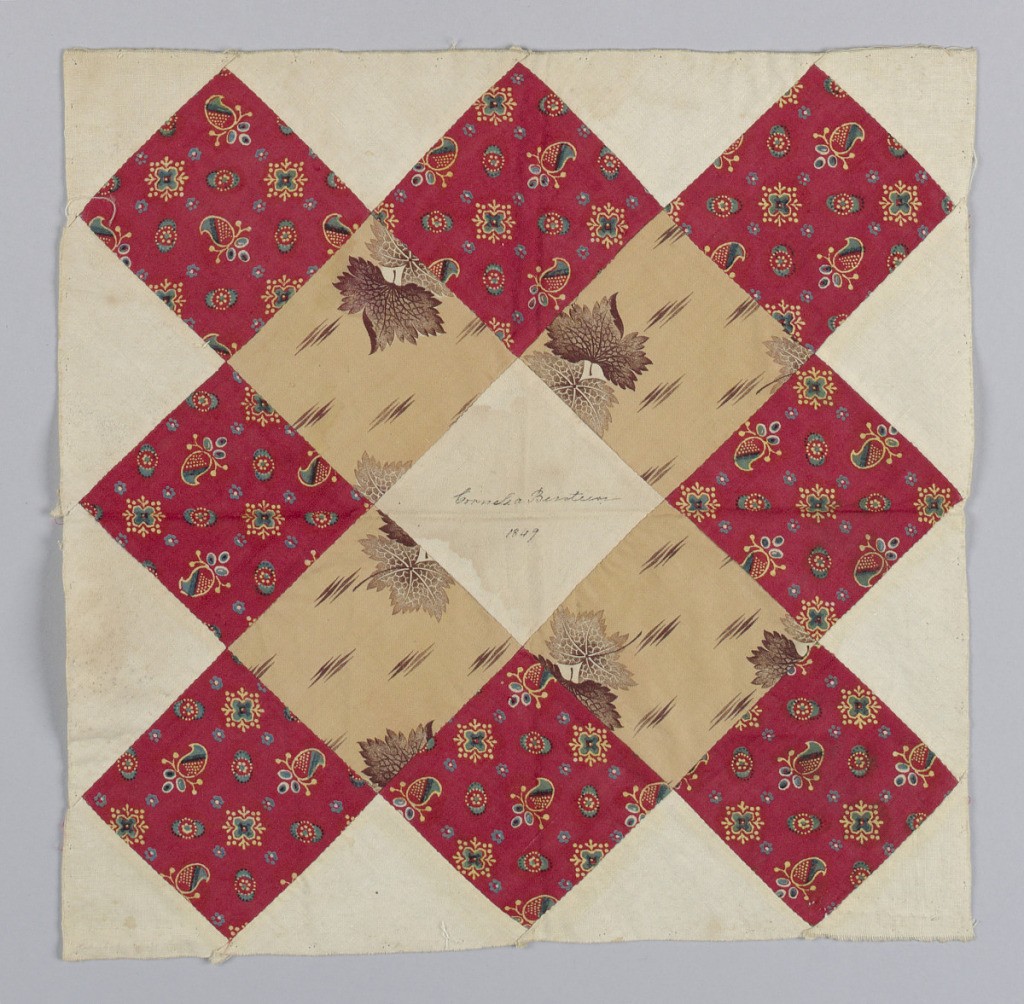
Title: Patchwork square
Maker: Cornelia Bersteen
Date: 1849
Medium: cotton Technique: pieced and sewn patchwork of plain and printed fabrics
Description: Patchwork square made up of diamonds of unbleached and printed cotton. One print has a red ground with small-scale Europeanized cone design with star and plant motifs. Other print has a tan ground with highly realistic design of leaves in shades of brown. On center square in ink is written "Cornelia Bersteen 1849."